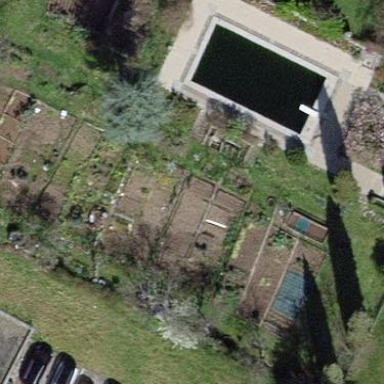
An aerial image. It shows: Vegetable garden considered as leisure land.